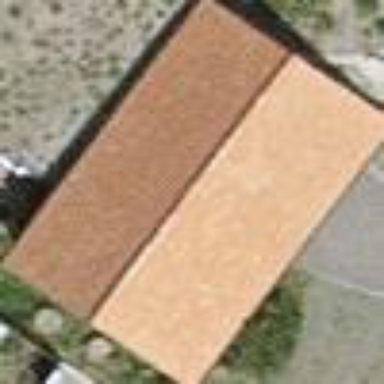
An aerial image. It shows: Garage building.